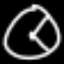
Label: clock